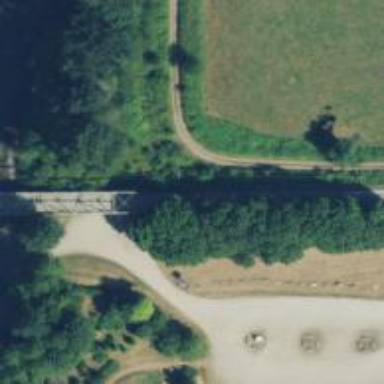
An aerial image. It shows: Tertiary road on asphalt surface crossing over truss bridge.